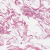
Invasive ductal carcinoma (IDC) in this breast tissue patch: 0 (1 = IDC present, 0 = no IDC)